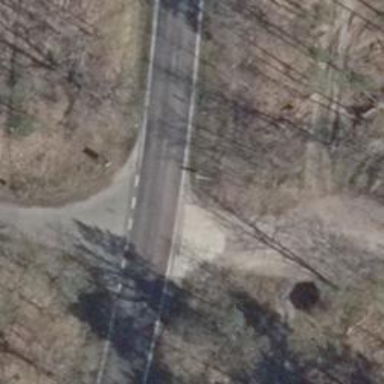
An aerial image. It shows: Secondary road with asphalt surface and lane markings.